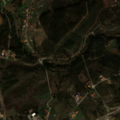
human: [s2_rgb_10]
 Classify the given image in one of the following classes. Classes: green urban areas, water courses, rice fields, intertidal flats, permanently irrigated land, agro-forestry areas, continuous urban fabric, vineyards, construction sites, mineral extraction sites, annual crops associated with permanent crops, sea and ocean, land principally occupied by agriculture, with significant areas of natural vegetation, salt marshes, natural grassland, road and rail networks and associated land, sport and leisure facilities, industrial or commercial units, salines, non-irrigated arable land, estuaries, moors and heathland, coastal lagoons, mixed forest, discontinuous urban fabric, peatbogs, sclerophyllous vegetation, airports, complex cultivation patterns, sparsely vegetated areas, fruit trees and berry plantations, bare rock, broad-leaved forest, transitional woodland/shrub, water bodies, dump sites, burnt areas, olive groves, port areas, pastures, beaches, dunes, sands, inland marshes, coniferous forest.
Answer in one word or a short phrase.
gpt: discontinuous urban fabric, olive groves, land principally occupied by agriculture, with significant areas of natural vegetation, mixed forest, transitional woodland/shrub